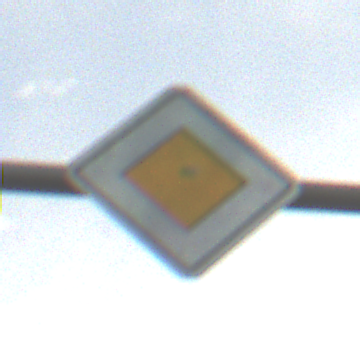
Verkehrszeichen: Vorfahrtsstrasse
Umgebung: Outdoor, Nature
Tageszeit: SunriseSunset
Wetter: PartlyCloudy
Licht: Natural
Jahreszeit: NotSpecified
Kontrast: LowContrast